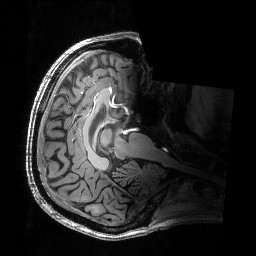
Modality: T1w
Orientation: axial